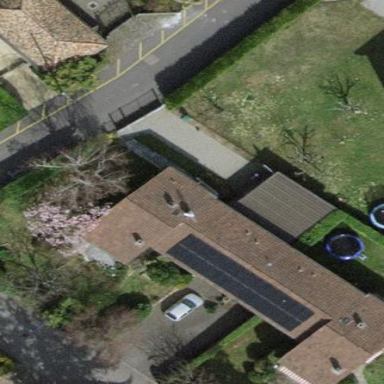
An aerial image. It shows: Garden enclosed by fence.